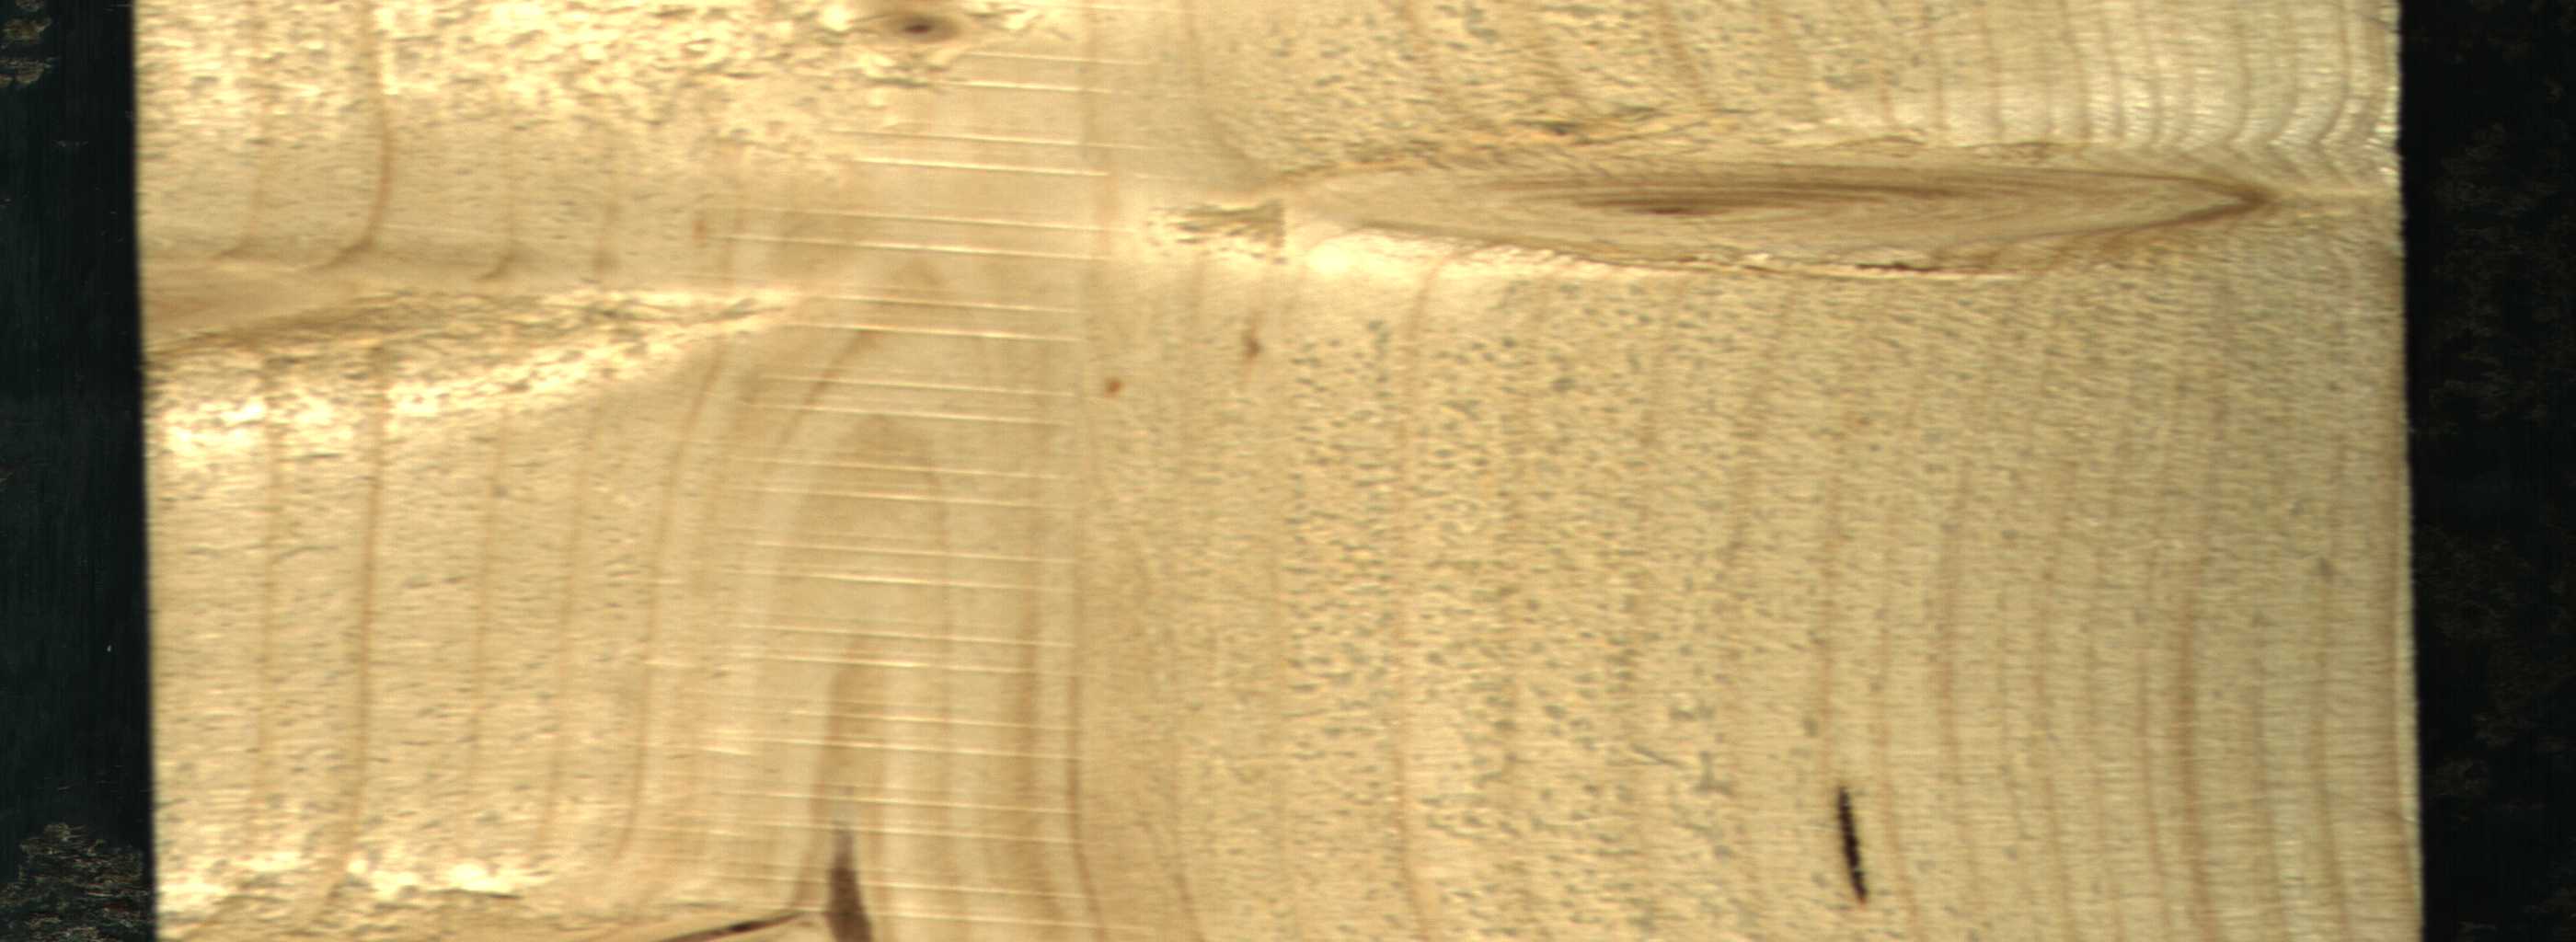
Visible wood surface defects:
Marrow
Marrow
resin
Dead_Knot
Live_Knot
Live_Knot